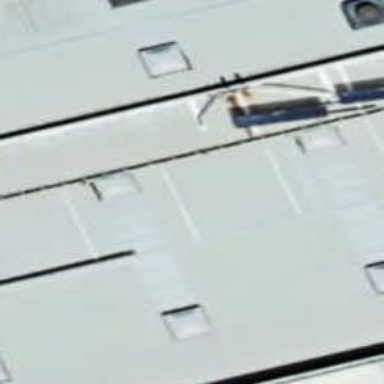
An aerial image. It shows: Industrial building.